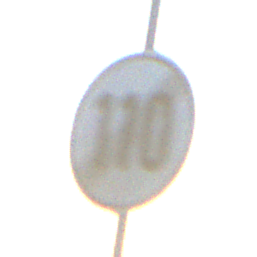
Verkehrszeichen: EndeGeschwindigkeit110
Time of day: Dawn
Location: Outdoor (Nature)
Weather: Clear
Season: NotSpecified
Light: Natural